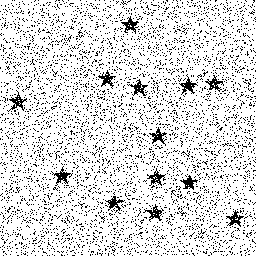
Squares: 0
Triangles: 0
Stars: 13
Total shapes: 13